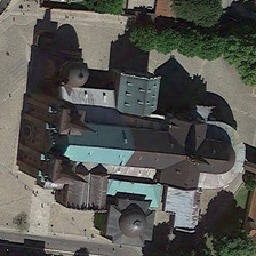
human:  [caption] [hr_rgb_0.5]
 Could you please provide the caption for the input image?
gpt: It is a very old church.

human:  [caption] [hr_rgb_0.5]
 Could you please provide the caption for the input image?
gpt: This is the old church.

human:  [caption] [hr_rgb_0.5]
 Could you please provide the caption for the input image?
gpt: It's a very ancient church.

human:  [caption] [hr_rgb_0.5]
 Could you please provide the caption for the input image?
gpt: This is a very old church.

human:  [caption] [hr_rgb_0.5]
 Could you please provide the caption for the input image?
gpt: It's a very old church.